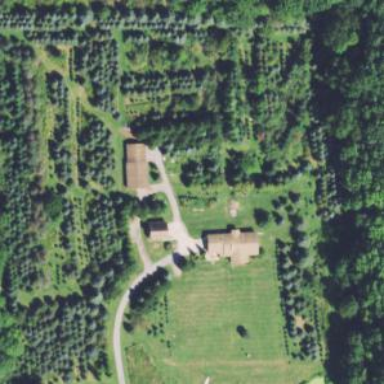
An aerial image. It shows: Orchard.